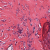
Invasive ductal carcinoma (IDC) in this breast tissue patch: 1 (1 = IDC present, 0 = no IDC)